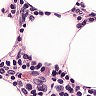
Metastatic tissue present: no